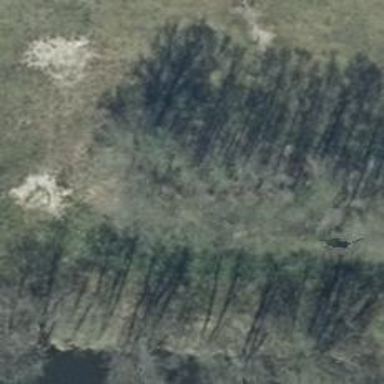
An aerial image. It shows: Row of deciduous broadleaved trees.